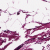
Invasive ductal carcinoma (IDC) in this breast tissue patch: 0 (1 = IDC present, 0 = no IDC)